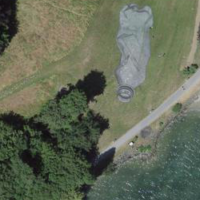
EUNIS habitat code: 53
Species observed at this site:
Lamium purpureum
Aythya ferina